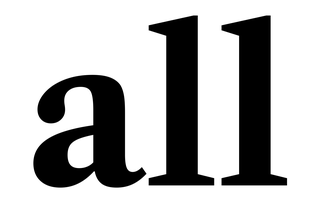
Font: LibreCaslonText_Bold